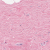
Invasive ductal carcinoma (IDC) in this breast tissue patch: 0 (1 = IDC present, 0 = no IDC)